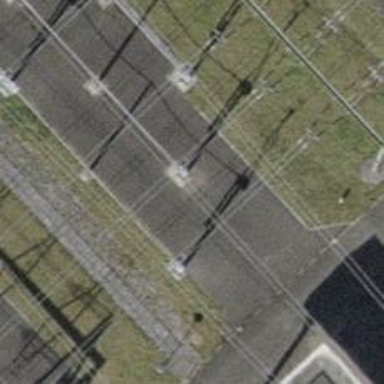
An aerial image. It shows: Switch for power supply.